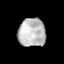
Tissue: prostate
Cell type: T cells
Senescence score: 0.2286
Nuclear area (px): 743
Mean DAPI intensity: 191.747